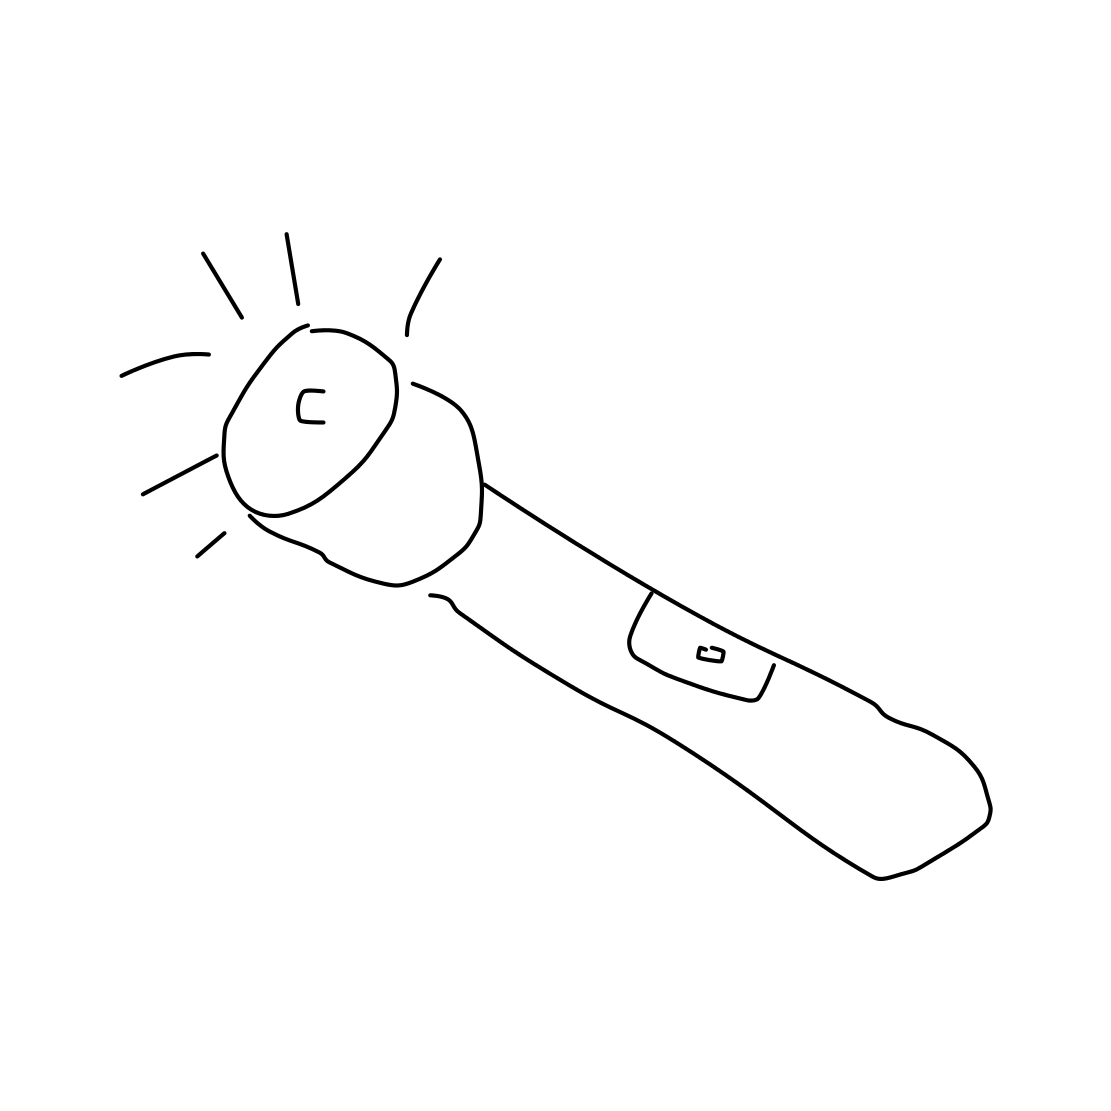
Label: flashlight